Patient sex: F
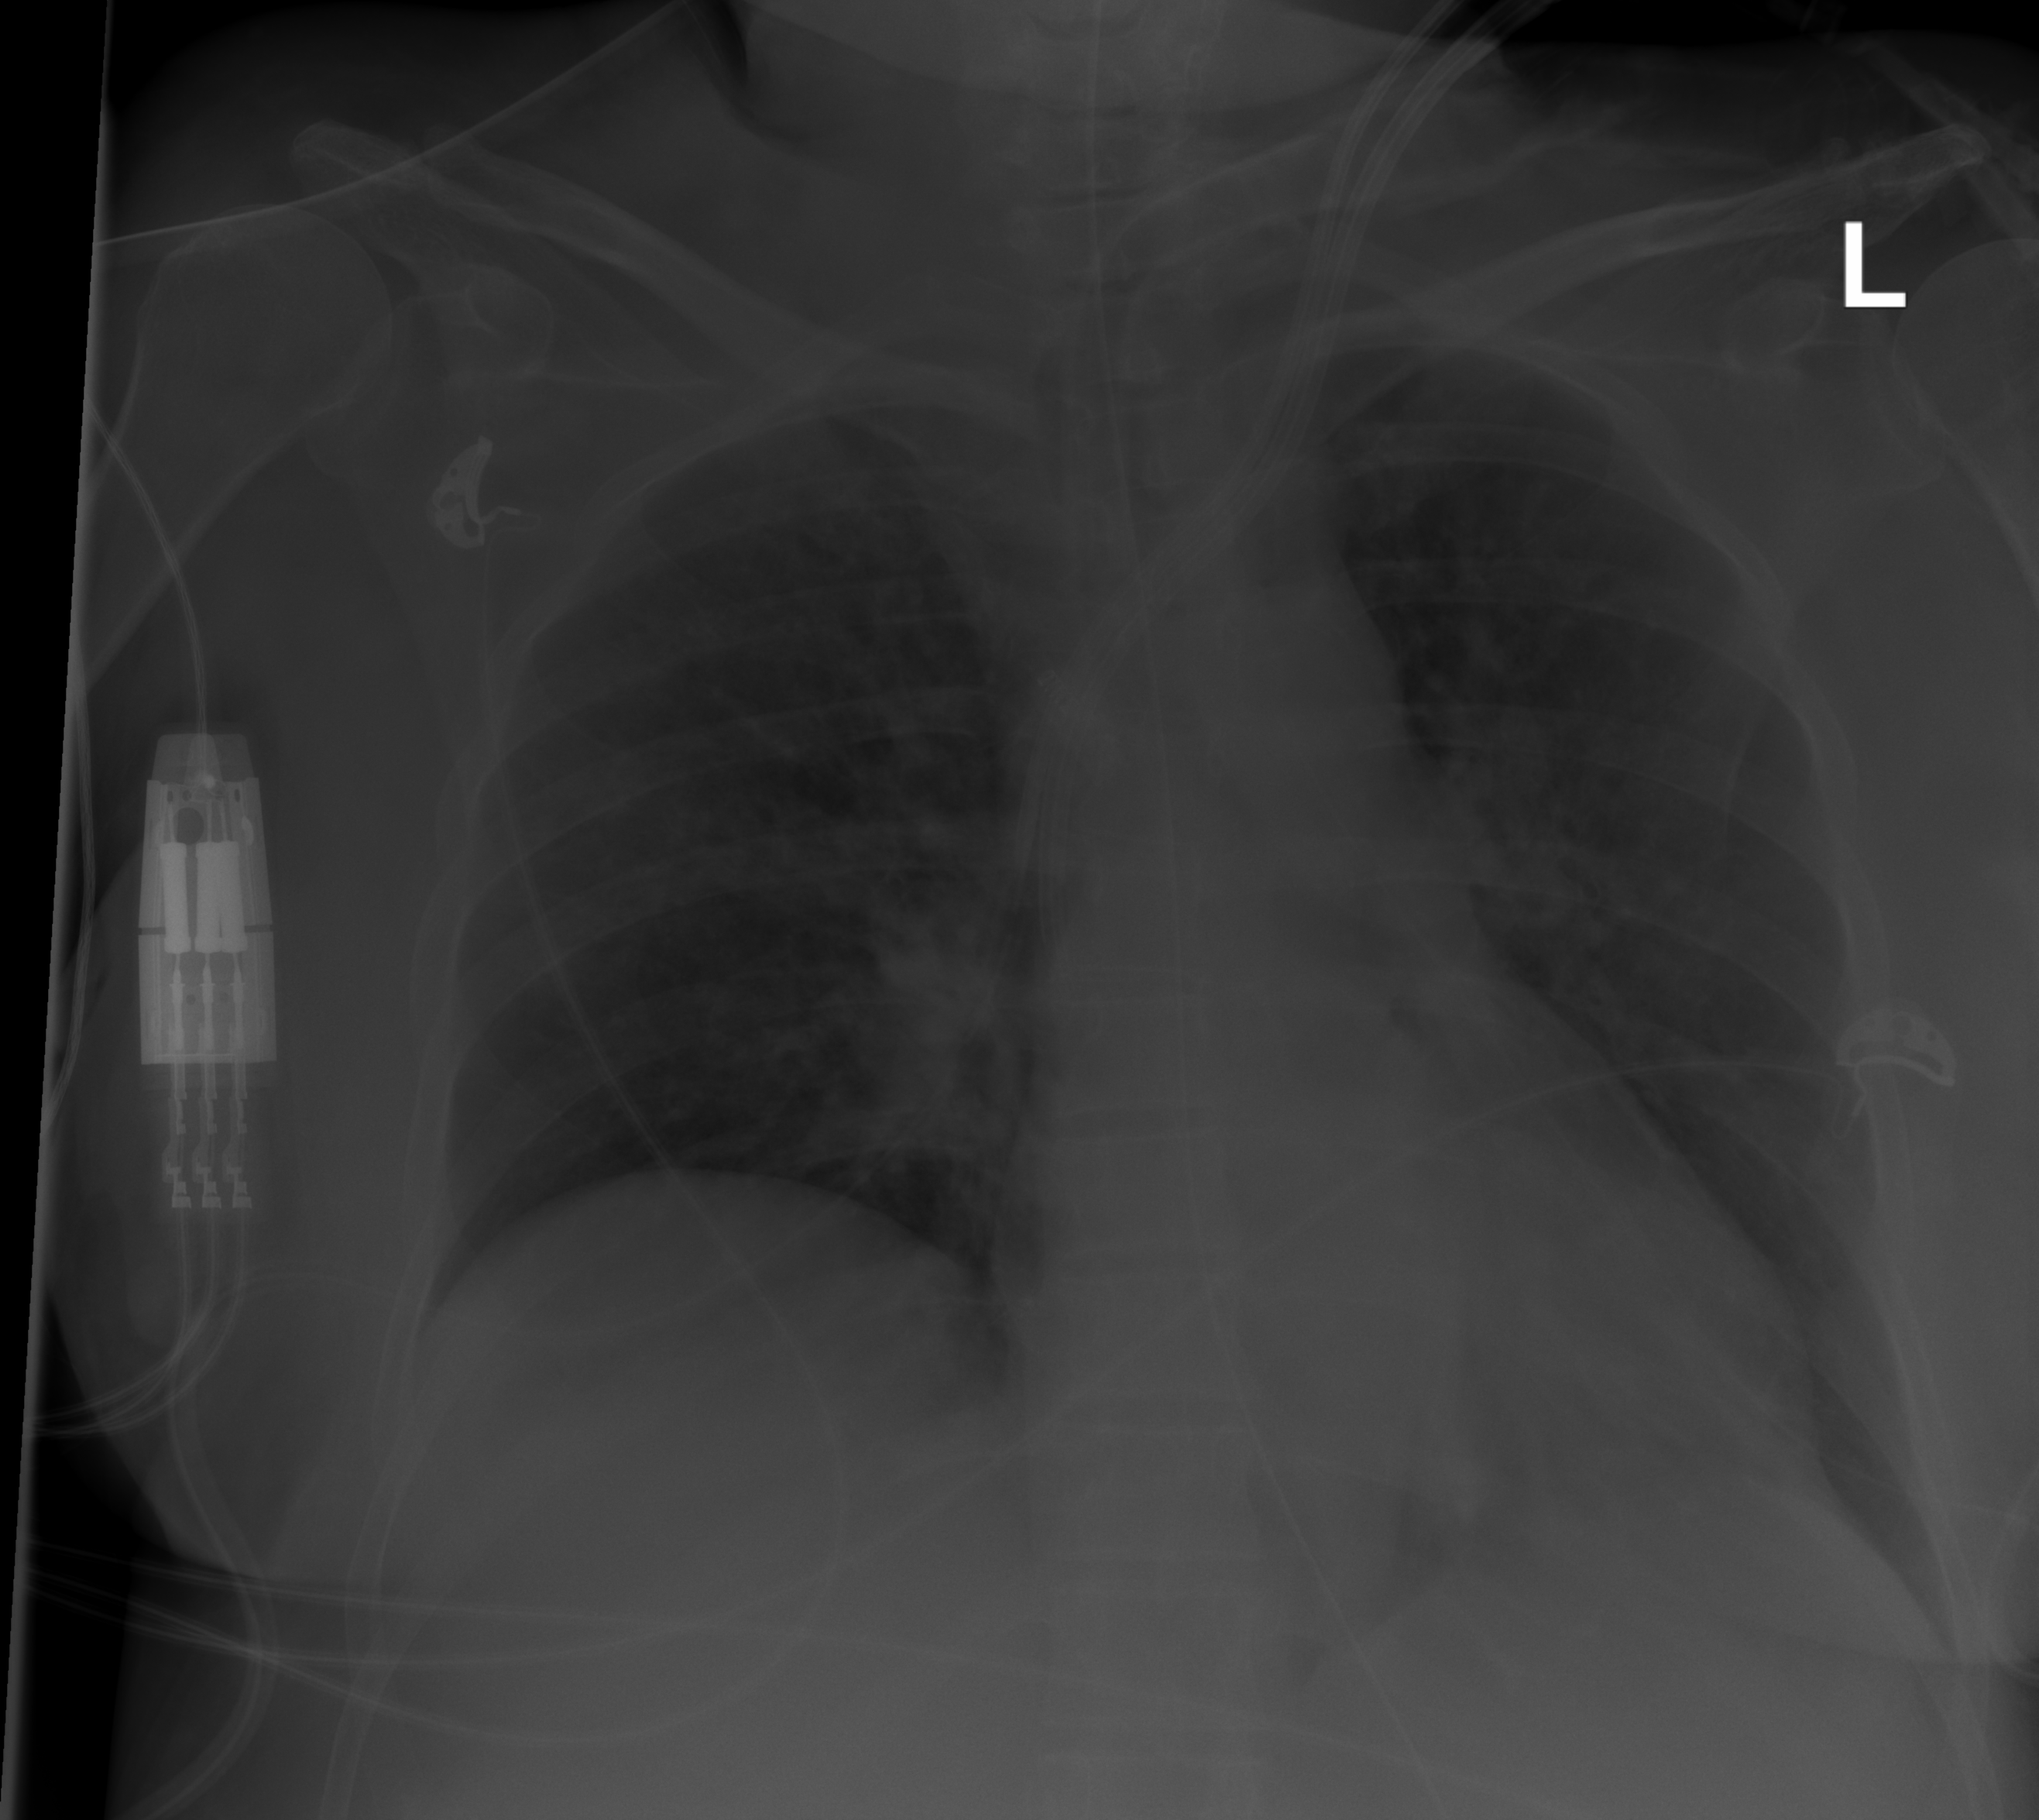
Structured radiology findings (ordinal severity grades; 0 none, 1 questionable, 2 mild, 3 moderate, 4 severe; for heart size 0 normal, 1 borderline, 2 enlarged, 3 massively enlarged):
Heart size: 1
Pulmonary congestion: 2
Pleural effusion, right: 0
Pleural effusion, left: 0
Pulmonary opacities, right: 2
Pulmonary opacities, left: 2
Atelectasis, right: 0
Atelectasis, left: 1